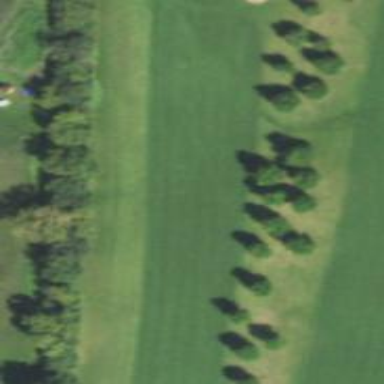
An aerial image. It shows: Golf hole.